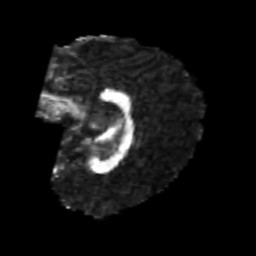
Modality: FA
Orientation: sagittal
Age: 22
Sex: male
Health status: healthy
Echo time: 0.074 s